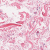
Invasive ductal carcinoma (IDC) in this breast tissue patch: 0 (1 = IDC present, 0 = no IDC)